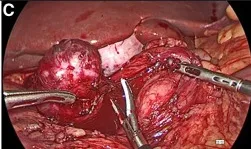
Intraoperative images from the second laparoscopy. (C) Completion of the laparoscopic excision of the tumor.
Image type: medical_photograph (other_medical_photograph)